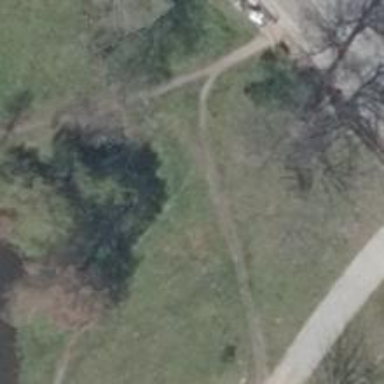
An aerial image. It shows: Dirt footway.